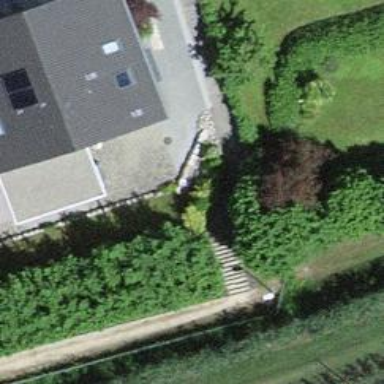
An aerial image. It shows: Gravel steps.